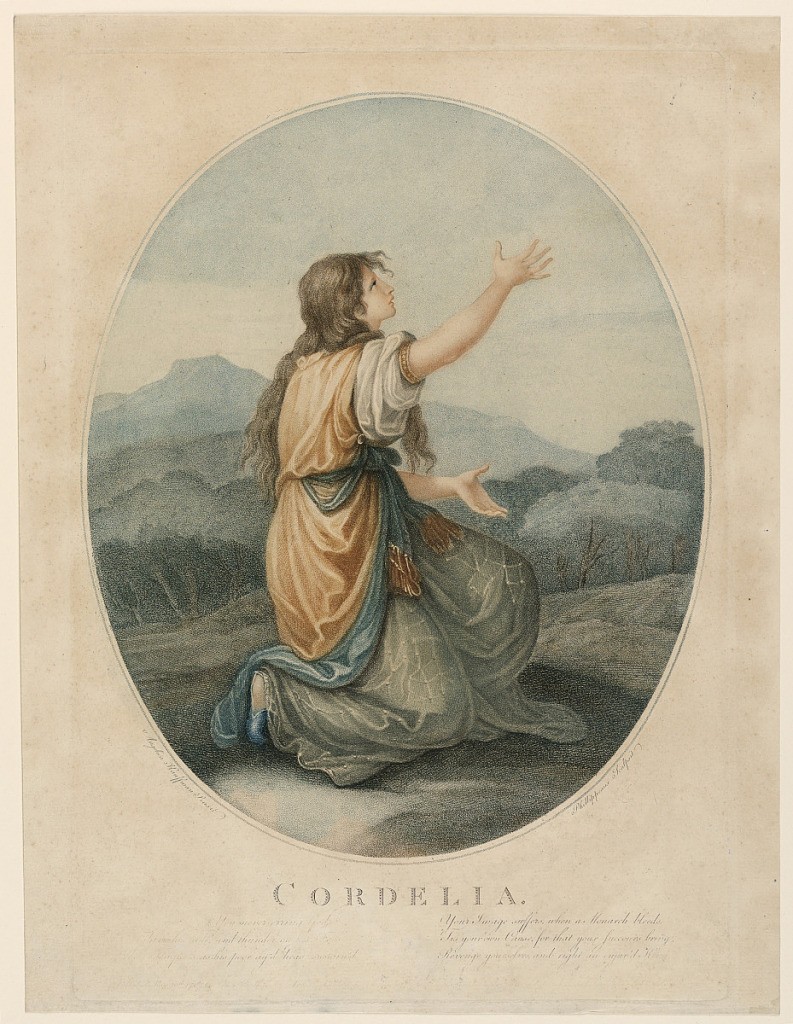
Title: Cordelia
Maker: Phillippeaux
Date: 1787
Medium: Aquatint and stipple engraving on paper
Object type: Print
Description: Within an oval medallion, Cordelia is shown on her knees, her arms rasied in supplication. Landscape setting.